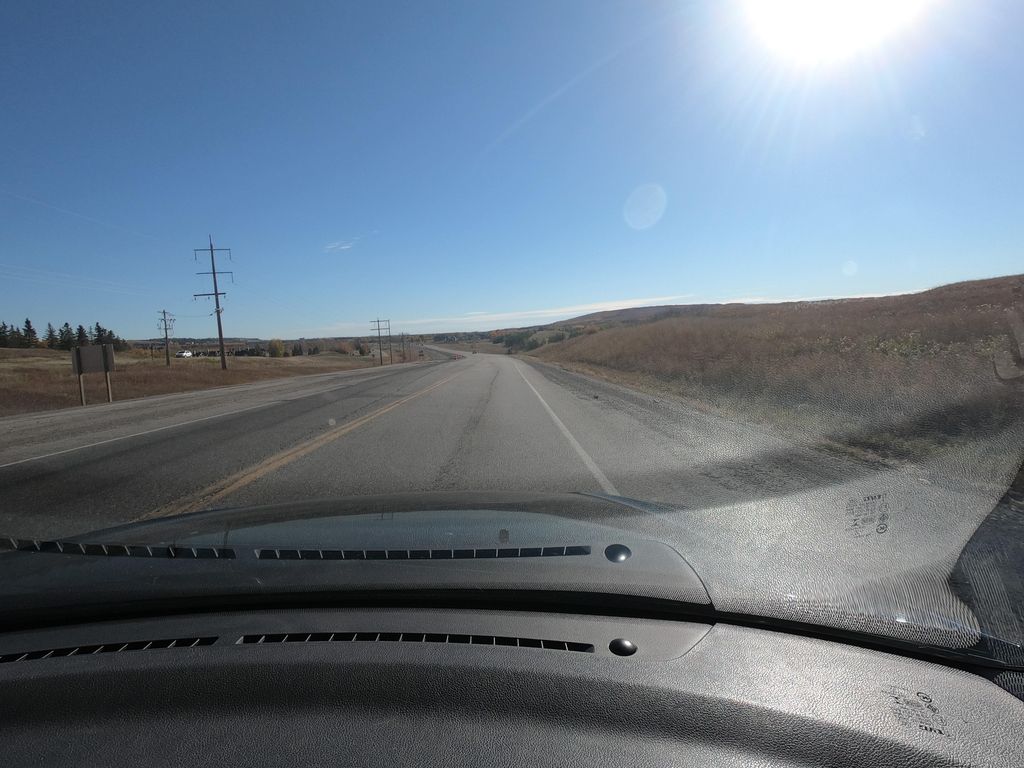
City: calgary